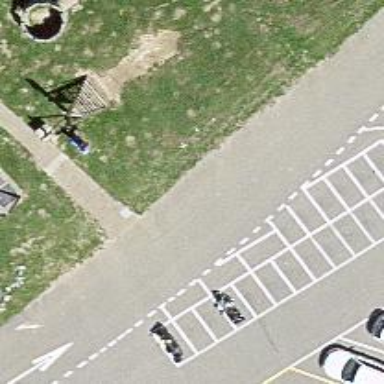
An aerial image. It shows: Set of steps on the road.